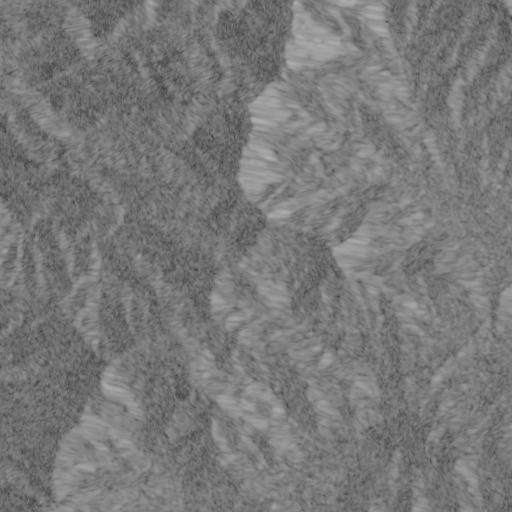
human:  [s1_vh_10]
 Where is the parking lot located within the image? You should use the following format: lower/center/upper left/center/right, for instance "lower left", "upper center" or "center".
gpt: The parking lot is located in the center right of the image.
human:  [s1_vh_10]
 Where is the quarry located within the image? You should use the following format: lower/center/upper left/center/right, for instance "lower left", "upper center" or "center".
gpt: The quarry is located in the lower right of the image.
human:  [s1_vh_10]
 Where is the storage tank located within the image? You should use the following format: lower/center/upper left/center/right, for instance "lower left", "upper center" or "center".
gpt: The storage tank is located in the upper right of the image.
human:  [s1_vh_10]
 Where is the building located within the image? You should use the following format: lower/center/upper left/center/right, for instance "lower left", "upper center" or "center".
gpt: The building is located in the upper right of the image.
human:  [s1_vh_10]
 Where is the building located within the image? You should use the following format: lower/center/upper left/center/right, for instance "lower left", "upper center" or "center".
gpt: The building is located in the upper right of the image.
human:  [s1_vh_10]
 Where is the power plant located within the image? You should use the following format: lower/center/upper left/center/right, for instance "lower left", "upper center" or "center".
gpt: There is no power plant in the image.

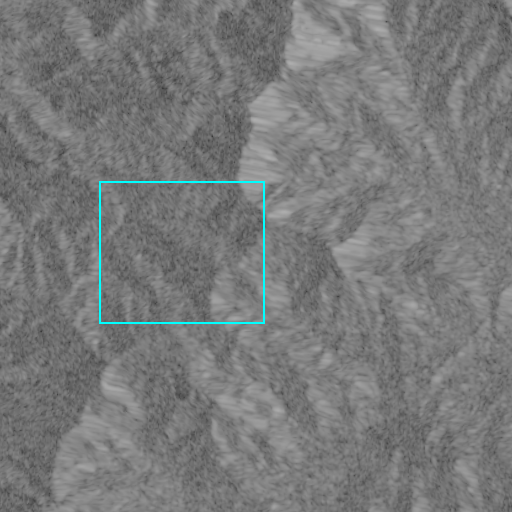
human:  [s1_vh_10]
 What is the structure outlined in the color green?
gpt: There is no green outline.
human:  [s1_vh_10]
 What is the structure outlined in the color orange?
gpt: There is no structure outlined in orange.